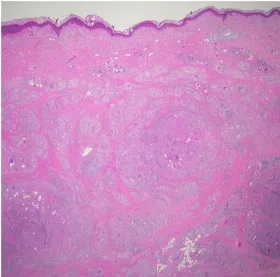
(c) Low power view of the skin biopsy showing that the dermis is heavily infiltrated by round non-necrotizing granulomas (H&E, original magnification 12.5x).
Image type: pathology (h&e)